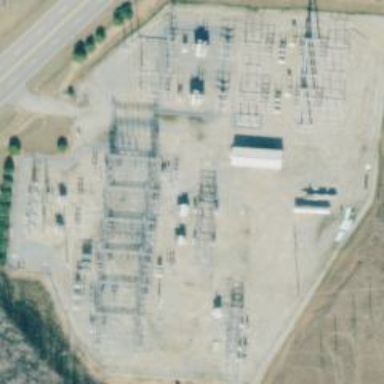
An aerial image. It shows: There is distribution substation enclosed by fence.